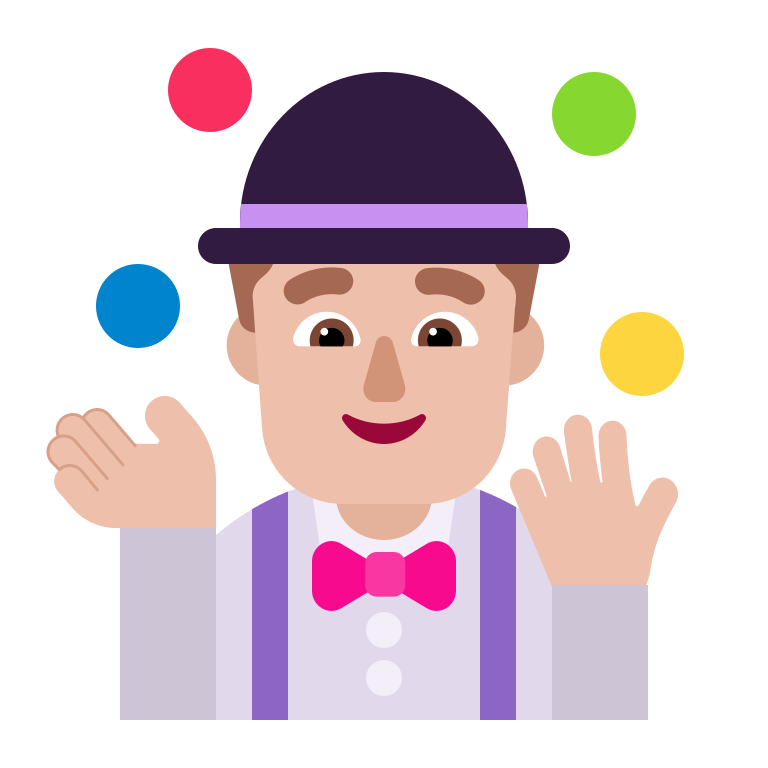
man juggling flat  light